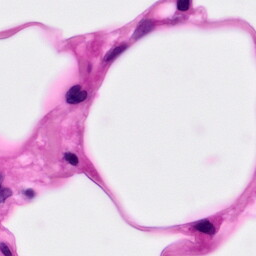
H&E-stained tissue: Pancreatic